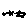
Label: star